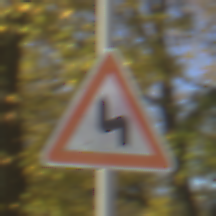
Verkehrszeichen: DoppelkurveZunaechstLinks
Umgebung: Outdoor, Urban
Tageszeit: SunriseSunset
Wetter: PartlyCloudy
Licht: Natural
Jahreszeit: Autumn
Kontrast: HighContrast